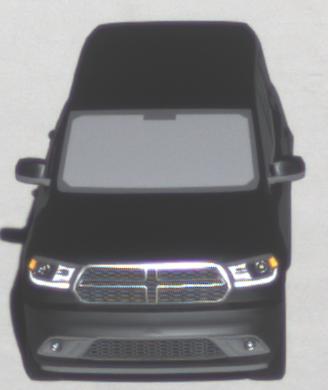
Make: Dodge
Model: Durango
Detailed model: Gen. 3
Model produced from: 2010
Doors: 5
Color: black
Road condition: dry road
Daytime: morning or afternoon
Contrast: high contrast